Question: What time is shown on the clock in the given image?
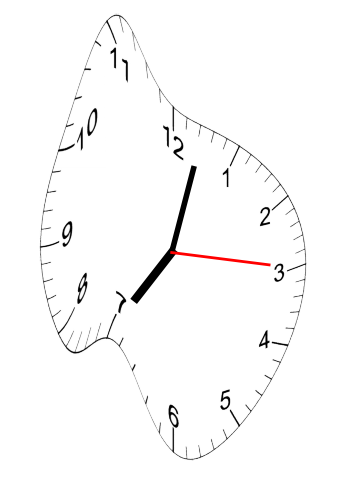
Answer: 07:02:15